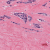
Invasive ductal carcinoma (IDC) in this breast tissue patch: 1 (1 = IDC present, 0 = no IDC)